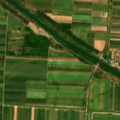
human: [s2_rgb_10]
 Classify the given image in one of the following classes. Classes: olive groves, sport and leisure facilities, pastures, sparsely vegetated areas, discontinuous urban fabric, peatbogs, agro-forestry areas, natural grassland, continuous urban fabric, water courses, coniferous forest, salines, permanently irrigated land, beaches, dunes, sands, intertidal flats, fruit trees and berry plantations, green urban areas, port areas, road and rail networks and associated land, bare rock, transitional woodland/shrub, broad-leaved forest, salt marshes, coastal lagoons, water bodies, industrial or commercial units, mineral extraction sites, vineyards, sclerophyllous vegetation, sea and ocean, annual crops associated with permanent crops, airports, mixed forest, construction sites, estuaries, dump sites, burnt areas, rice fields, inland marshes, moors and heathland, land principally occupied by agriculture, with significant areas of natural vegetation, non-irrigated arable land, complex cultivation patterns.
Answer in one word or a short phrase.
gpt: discontinuous urban fabric, non-irrigated arable land, water courses